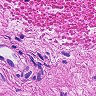
Metastatic tissue present: no